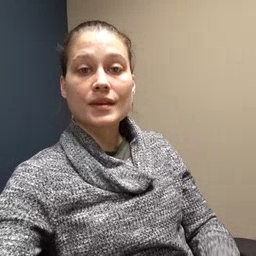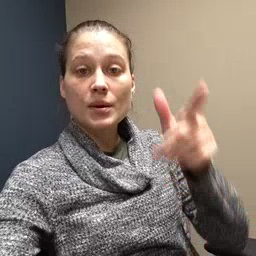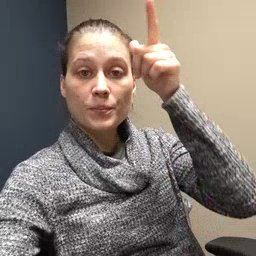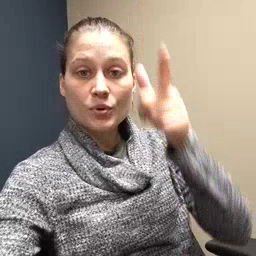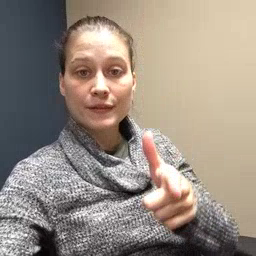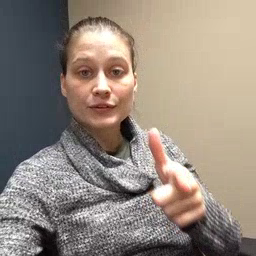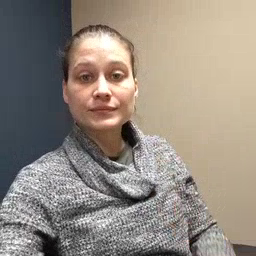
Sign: brother